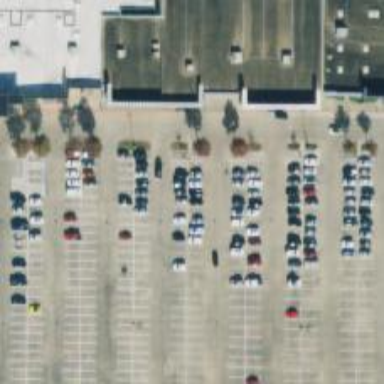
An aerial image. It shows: Parking space is available.